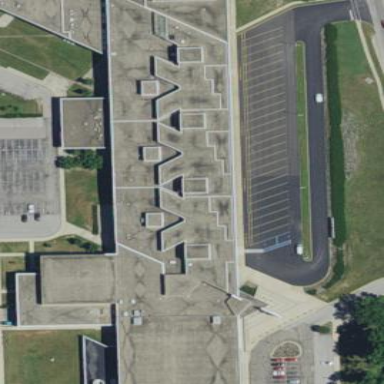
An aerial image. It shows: School building.